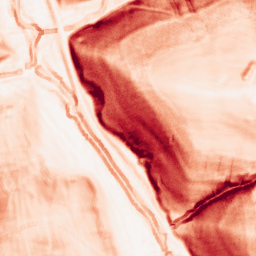
Category: morphological
Decomposition family: morphological_gradient
Decomposition parameters: size: 5
shape: square
Upsampling method: quartic
Upsampling parameters: scale: 8
Upsampling scale: 8